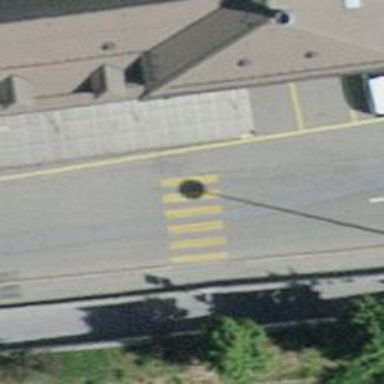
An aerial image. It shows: Uncontrolled zebra crossing on the road.